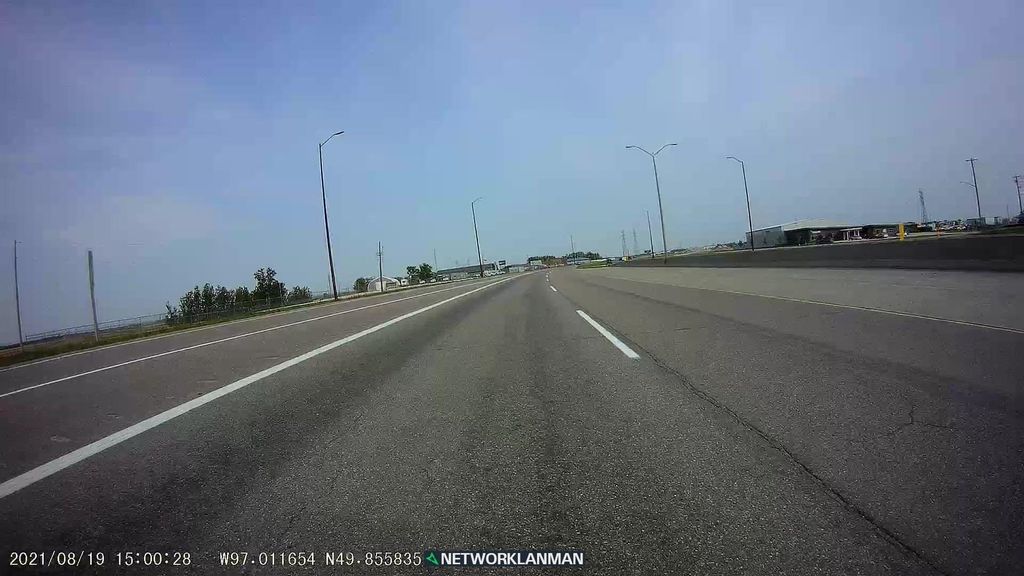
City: winnipeg